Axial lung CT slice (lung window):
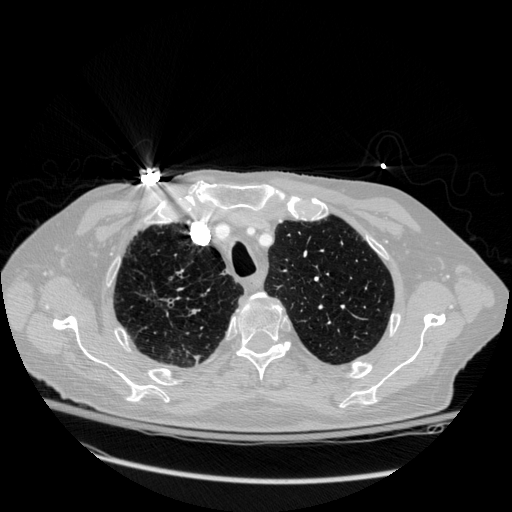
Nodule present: no